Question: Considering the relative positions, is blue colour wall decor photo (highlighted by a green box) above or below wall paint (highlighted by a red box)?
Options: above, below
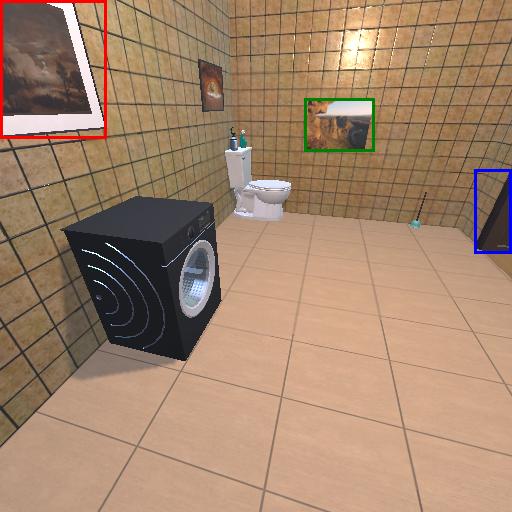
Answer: above